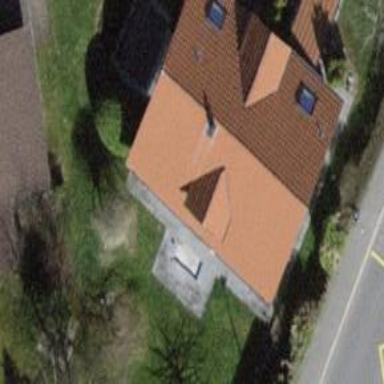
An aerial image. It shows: Building with tiled roof.